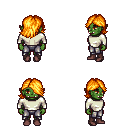
a pixel art fantasy rpg character, female body template, orc, green skin, white long-sleeve shirt, metal pants, light blonde swoop hairstyle, maroon shoes, four views (front, back, left, right), 2x2 character sprite sheet, small pixel art, hard edges, no anti-aliasing